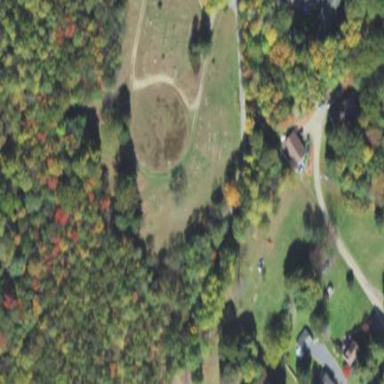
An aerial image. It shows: Cemetery.